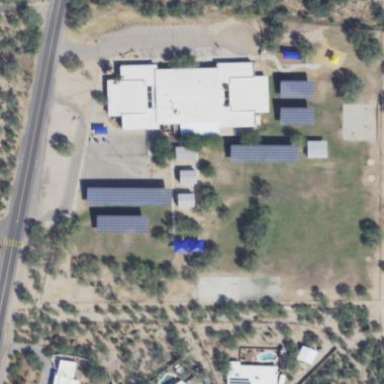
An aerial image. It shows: School.